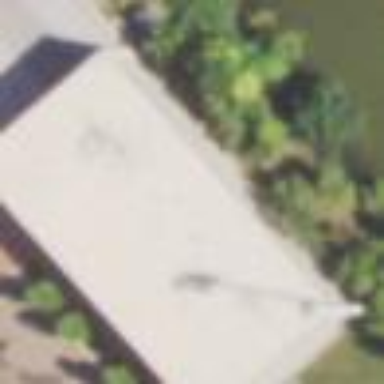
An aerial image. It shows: Building with flat roof.